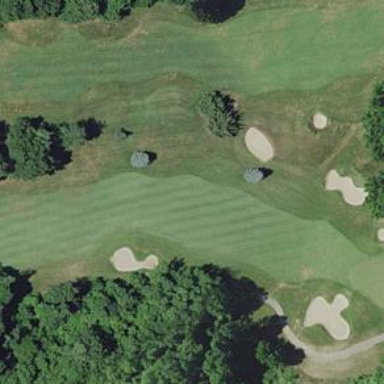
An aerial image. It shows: Grassy area designated as golf fairway.